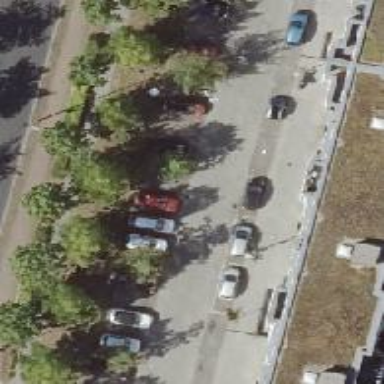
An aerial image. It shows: Street-side parallel parking area with paving stones surface.